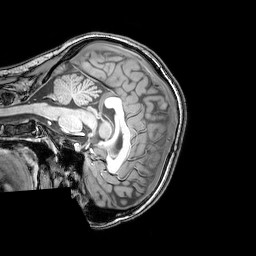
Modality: T1w
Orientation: sagittal
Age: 26
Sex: female
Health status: healthy
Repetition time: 0.081 s
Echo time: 0.037 s